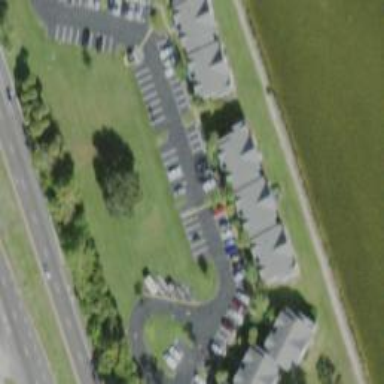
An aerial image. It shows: Parking space.